Question: I'm taking a software analysis class and was asked the following question. It has to do with programming logic thus the reason why I posted it here. (I also posted this to the math stack overflow site as well.):

Suppose the SHADED portion denotes all programs that do NOT contain divide-by-zero errors, and the UNSHADED portion within the black rectangle denotes all programs that DO contain such errors.
Let A1, A2, and A3 be different program analyses which check for divide-by-zero errors. Each analysis either ACCEPTS (i.e. declares it free of divide-by-zero errors) or REJECTS (i.e. declares that at least one divide-by-zero error exists in) a given program.
For each analysis, the programs accepted by that analysis are contained INSIDE the corresponding oval, and the programs rejected by that analysis are contained OUTSIDE the corresponding oval.
With reference to Question 4, suppose we design an analysis A4 which behaves as follows on input program P:
'''
if (A1 rejects P) reject P;
else if (A3 accepts P) accept P;
else run forever;
'''
Is A4 sound? Is A4 complete?
I chose A4 was sound because A1 accepts Programs which are valid and rejects those which are not. This was marked correct. I said it was not complete because A4 did not accept programs which were indeed valid programs and was marked wrong. Wondering if someone could shed a little light on this for me? Thanks in advance.
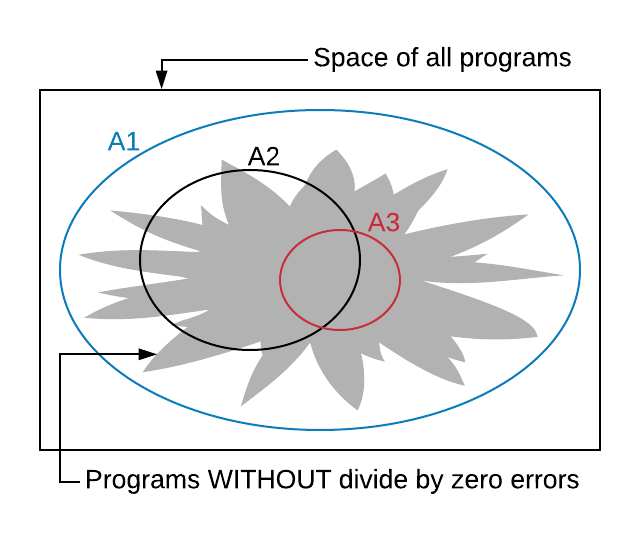
Answer: I would think that it would be complete. Say you have a program that gives a DBZ error and we want to test this. Send that program to A1. A1 contains the space of both programs with and without DBZ. So it could be accepted by A1, or rejected by A1. If it is rejected by A1, then we can reject the program as having a DBZ error. If it is not rejected by A1 then go to A3, which only accepts programs without DBZ errors. Remember this is for programs that were not rejected by A1. If the program is accepted by A3, then we know that it does not have a DBZ error. If it is rejected here also, we know that it contains a DBZ error.
Essentially using A1 alone cannot fully determine whether or not the program will be accepted. But since A3 only contains the space of programs that can be accepted, if it is accepted in A1 and in A3 we can deduce that it is a valid program.
From this explanation, it seems that if a program was valid, it would be accepted by A3 even if A1 does not catch the program as being invalid since A3 will only accept valid programs, which is the opposite of what you said to why A4 cannot be complete.
Let me know if I should clarify some points in this answer.